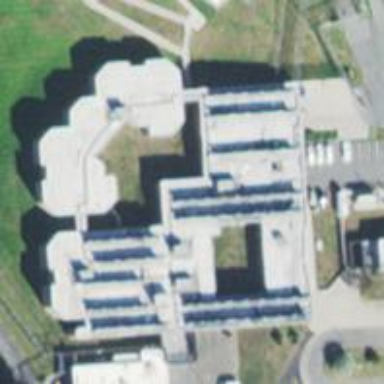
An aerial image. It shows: Prison.